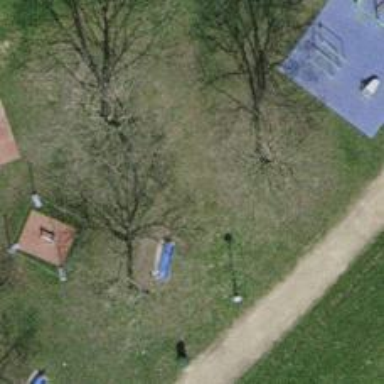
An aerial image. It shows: Bench.